Question: My Firebase Realtime Database structure

I've made two apps in a eBook project, one for the admin and the other for the users.
When admin gives input to a book's data on Firebase then the user will be able to see the information provided by admin in his app.
I did this on the user app but the admin Id still has the following key's value is null.
And when I was debugging the app, my 'DataSnapshot' showed me the value null of the key.
My app debugging mode:
<URL>
<URL>
<URL>
Here is my code:
'''
private String adminId;
private Button button1,button2,button3;
private RecyclerView bookListRv;
private ArrayList<Book> bookList;
private BookAdapter bookAdapter;
private FirebaseAuth firebaseAuth;
private DatabaseReference databaseReference;
public BookListFragment() {
// Required empty public constructor
}
@Override
public View onCreateView(LayoutInflater inflater, ViewGroup container,
Bundle savedInstanceState) {
// Inflate the layout for this fragment
View view = inflater.inflate(R.layout.fragment_book_list, container, false);
init(view);
adminId = firebaseAuth.getUid();
configRv();
getBooks();
return view;
}
private void init(View view) {
bookListRv = view.findViewById(R.id.bookRVId);
firebaseAuth = firebaseAuth.getInstance();
databaseReference = FirebaseDatabase.getInstance().getReference();
bookList = new ArrayList<>();
bookAdapter = new BookAdapter(bookList, getContext());
}
private void configRv() {
bookListRv.setLayoutManager(new LinearLayoutManager(getContext()));
bookListRv.setAdapter(bookAdapter);
}
private void getBooks(){
DatabaseReference showBookRef = databaseReference.child("Books").child(adminId);
showBookRef.addValueEventListener(new ValueEventListener() {
@Override
public void onDataChange(@NonNull DataSnapshot dataSnapshot) {
if (dataSnapshot.exists()) {
for (DataSnapshot data:dataSnapshot.getChildren()){
Book book = data.child("BookInfo").getValue(Book.class);
bookList.add(book);
bookAdapter.notifyDataSetChanged();
}
}
}
@Override
public void onCancelled(@NonNull DatabaseError databaseError) {
}
});
}
'''
Any help me for appreciated
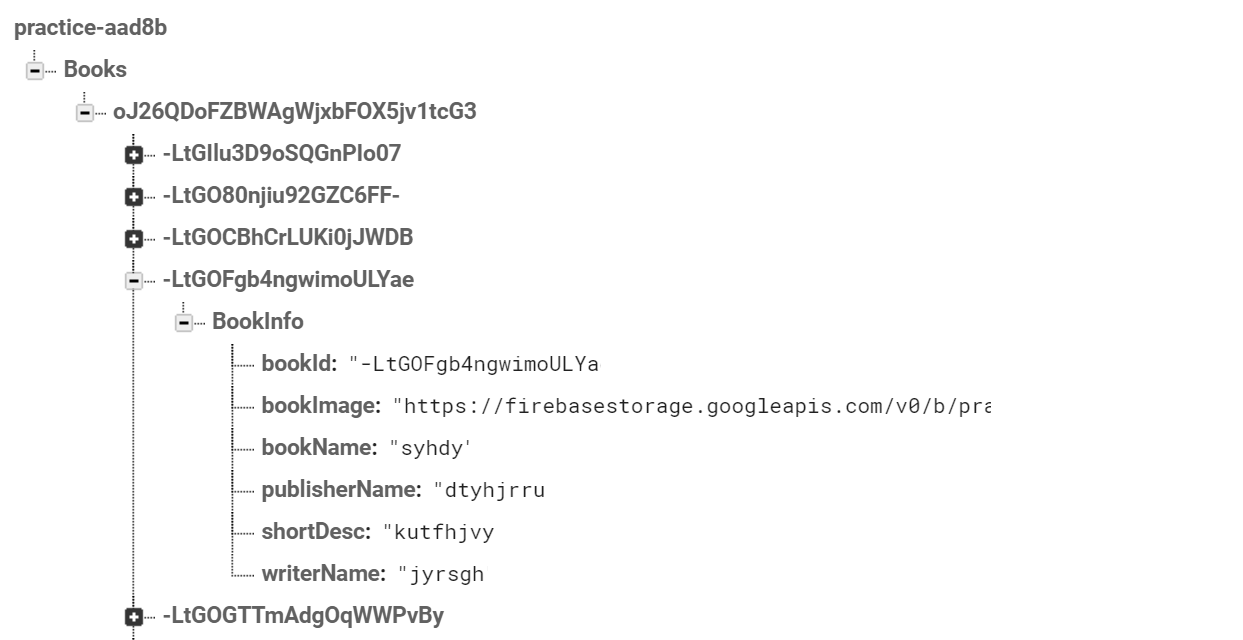
Answer: :
1. In Admin app you upload BookInfo under admin UID - oJ26Q...G3
2. In User app you try to fetch this BookInfo using user UID - 0FX6M...
:
1. That's mean you can't access the BookInfo using user UID.
2. If you know the admin UID then you can access it from user app.
:
Upload the 'BookInfo' in a common place [], so that every user gets access the 'BookInfo' as soon as admin upload it.
Then query it like below:
'''
databaseReference.child("Books").addValueEventListener
'''
:
You have to use the 'adminId' as hardcoded to get the 'BookInfo'. Check below:
'''
private void getBooks(){
DatabaseReference showBookRef = databaseReference.child("Books").child("oJ26QDoFZBWAgWjxbFOX5jv1tcG3");
showBookRef.addValueEventListener(new ValueEventListener() {
@Override
public void onDataChange(@NonNull DataSnapshot dataSnapshot) {
if (dataSnapshot.exists()) {
for (DataSnapshot data:dataSnapshot.getChildren()){
Book book = data.child("BookInfo").getValue(Book.class);
bookList.add(book);
bookAdapter.notifyDataSetChanged();
}
}
}
@Override
public void onCancelled(@NonNull DatabaseError databaseError) {
}
});
}
'''